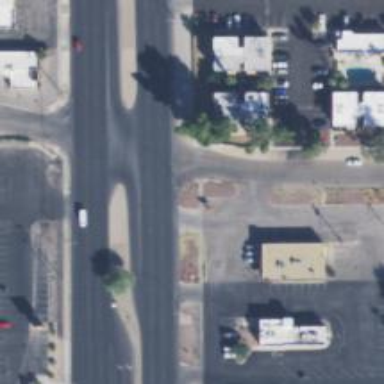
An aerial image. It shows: Unmarked crossing on the road.